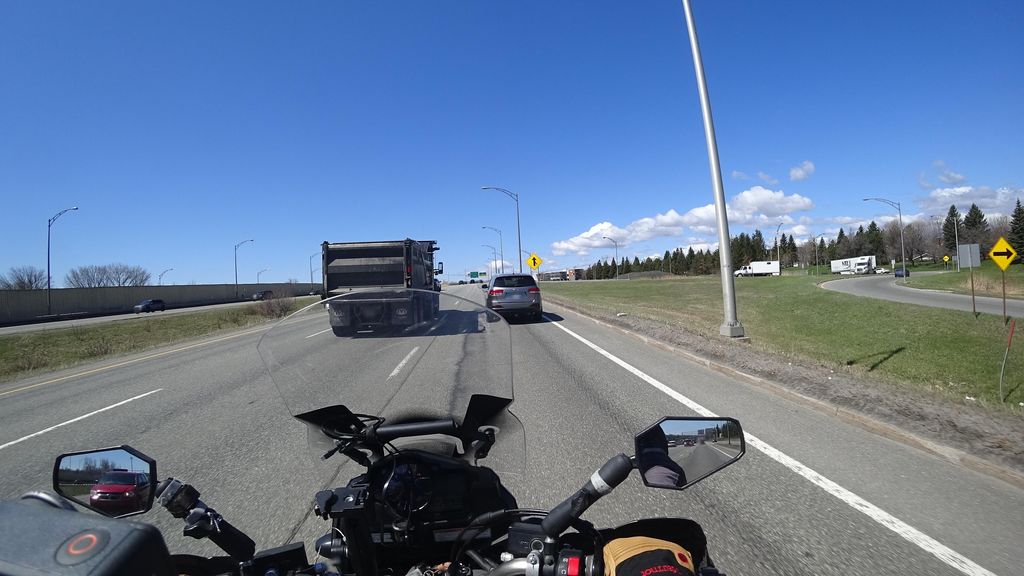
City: quebec_city